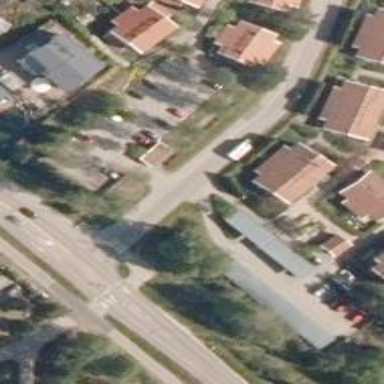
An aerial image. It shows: Smooth asphalt road in residential area.